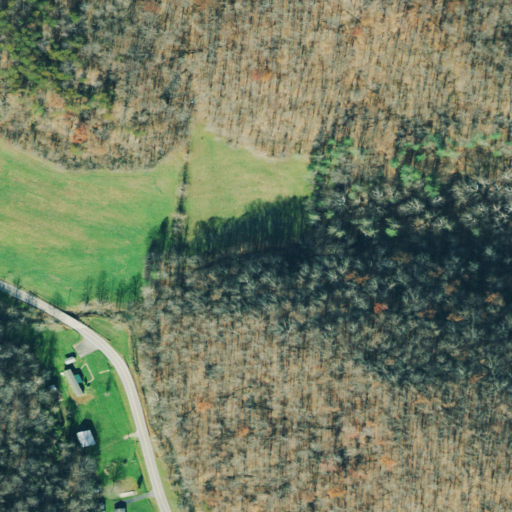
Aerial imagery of valley in Ohio named Long Hollow containing deciduous forest, pasture, mixed forest, low intensity development, evergreen forest, and open development